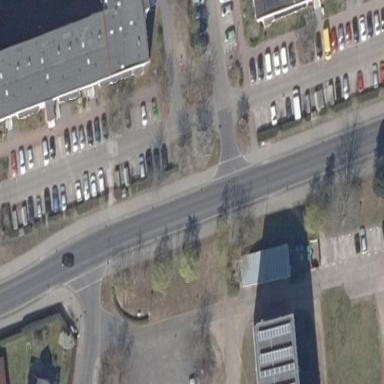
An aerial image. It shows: Street-side parking area with concrete surface.